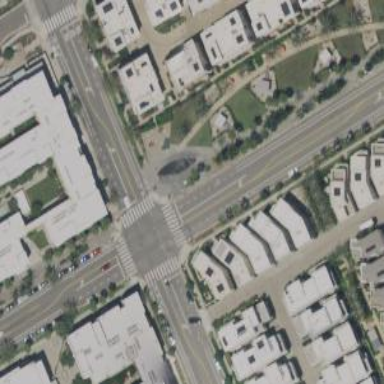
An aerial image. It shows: Pedestrian crossing with zebra markings on footway.